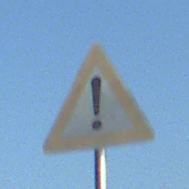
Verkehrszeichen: Gefahrenstelle
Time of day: MorningAfternoon
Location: Outdoor (RoadRail)
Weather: Clear
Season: NotSpecified
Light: Natural